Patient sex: F
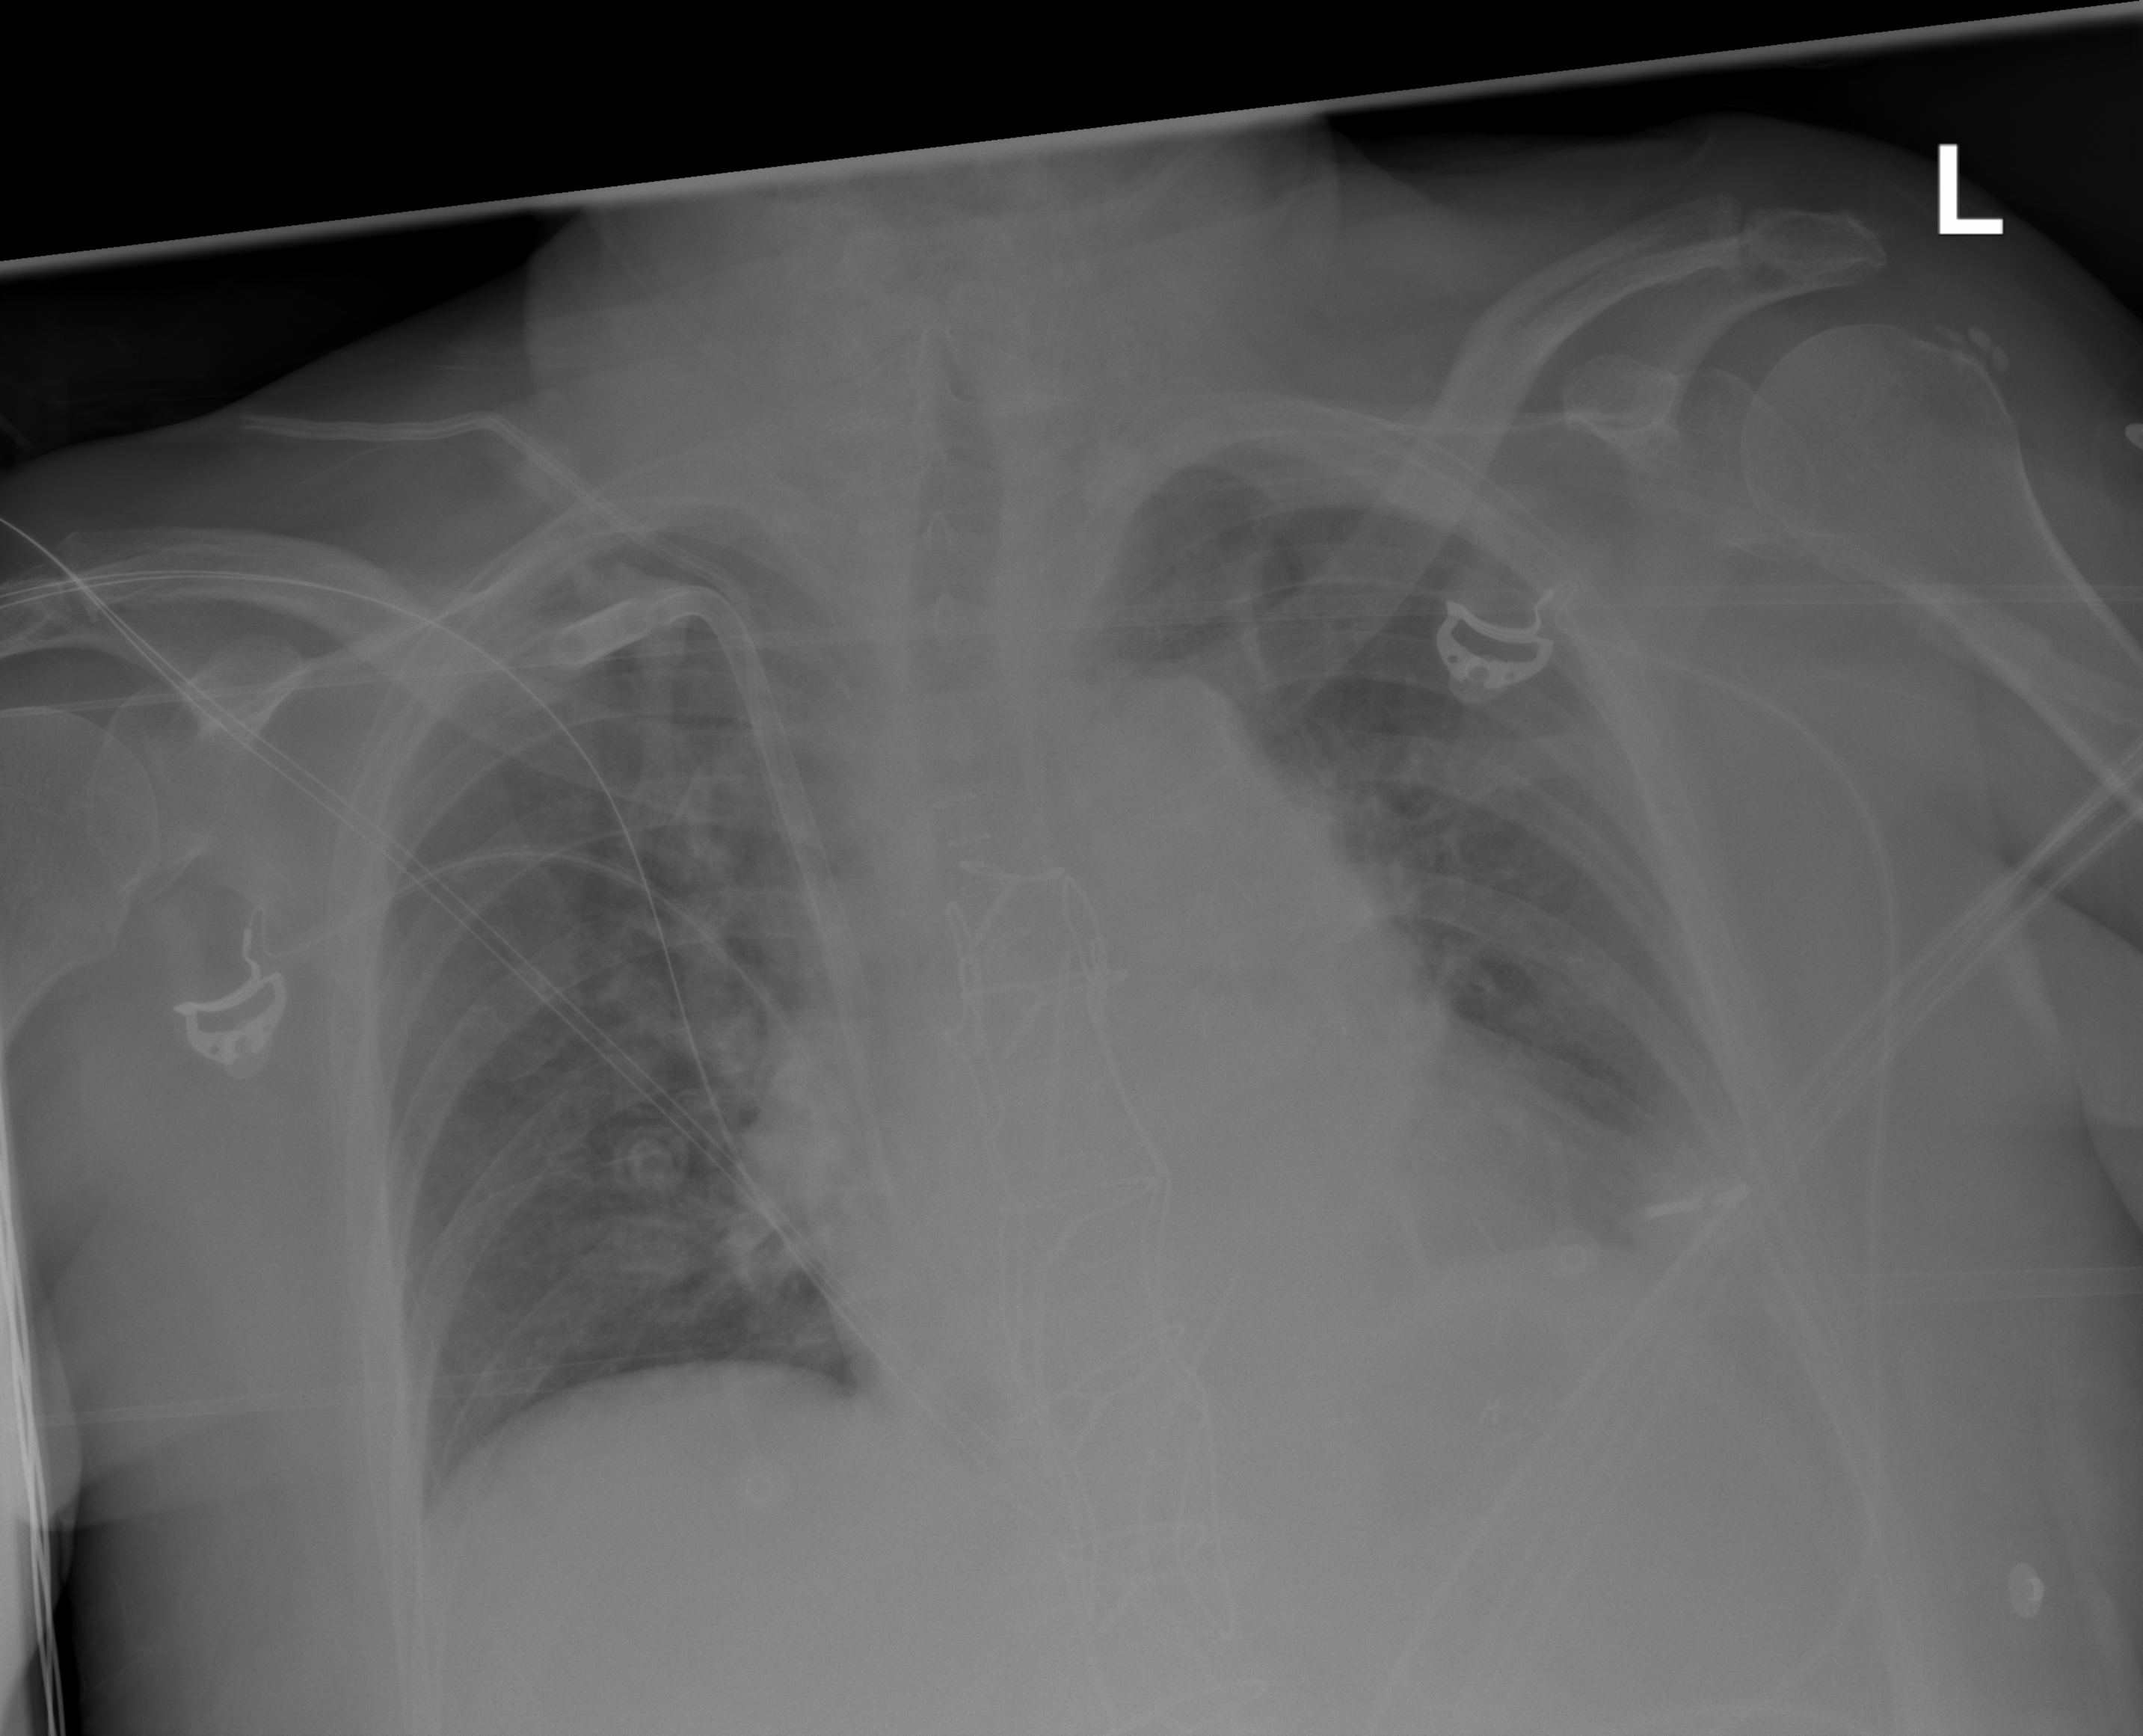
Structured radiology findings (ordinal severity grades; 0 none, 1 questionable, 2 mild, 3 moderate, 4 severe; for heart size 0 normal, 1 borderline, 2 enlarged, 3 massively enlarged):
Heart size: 2
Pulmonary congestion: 0
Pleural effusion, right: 0
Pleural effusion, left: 2
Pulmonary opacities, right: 0
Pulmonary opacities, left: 0
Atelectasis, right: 0
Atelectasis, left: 2